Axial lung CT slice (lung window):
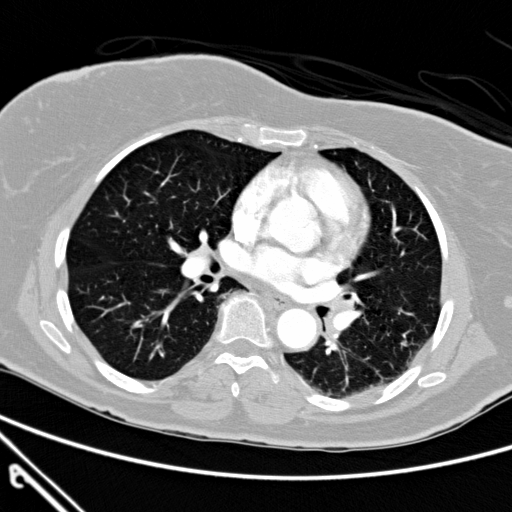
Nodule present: no